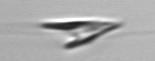
Label: Chrysochromulina_lanceolata